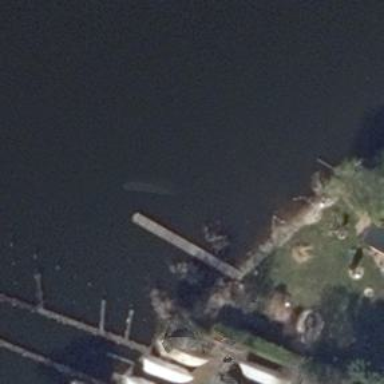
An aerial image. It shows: Man-made pier.